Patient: sex F, age 35
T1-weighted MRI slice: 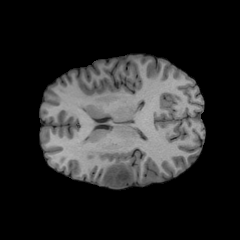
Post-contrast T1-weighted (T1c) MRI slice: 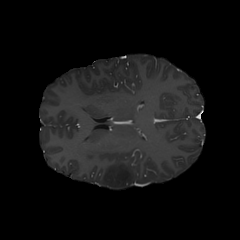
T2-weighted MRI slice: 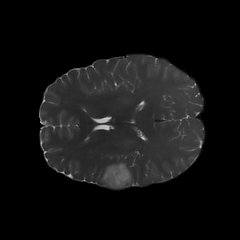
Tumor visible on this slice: yes
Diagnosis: Oligodendroglioma, IDH-mutant, 1p/19q-codeleted
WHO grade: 2